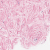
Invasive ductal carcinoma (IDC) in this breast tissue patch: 0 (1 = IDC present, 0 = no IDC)